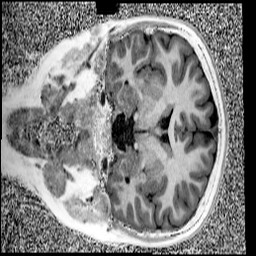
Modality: UNIT1
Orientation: coronal
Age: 9
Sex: female
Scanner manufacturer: siemens
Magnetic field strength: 3 T
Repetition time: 4 s
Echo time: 0.00299 s